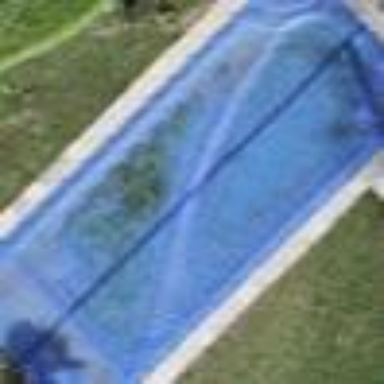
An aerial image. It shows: Swimming pool located in leisure land.